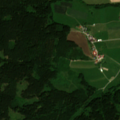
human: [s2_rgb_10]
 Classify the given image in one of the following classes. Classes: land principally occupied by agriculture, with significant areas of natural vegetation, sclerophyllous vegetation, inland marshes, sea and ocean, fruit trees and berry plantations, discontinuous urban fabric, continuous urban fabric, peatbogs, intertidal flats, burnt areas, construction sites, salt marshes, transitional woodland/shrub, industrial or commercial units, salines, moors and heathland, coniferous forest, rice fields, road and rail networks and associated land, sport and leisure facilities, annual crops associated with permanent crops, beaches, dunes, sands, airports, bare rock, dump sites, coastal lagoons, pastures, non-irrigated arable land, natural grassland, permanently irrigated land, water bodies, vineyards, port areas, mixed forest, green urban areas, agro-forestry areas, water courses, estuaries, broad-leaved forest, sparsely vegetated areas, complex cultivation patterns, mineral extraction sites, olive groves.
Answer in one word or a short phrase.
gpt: non-irrigated arable land, pastures, coniferous forest, mixed forest